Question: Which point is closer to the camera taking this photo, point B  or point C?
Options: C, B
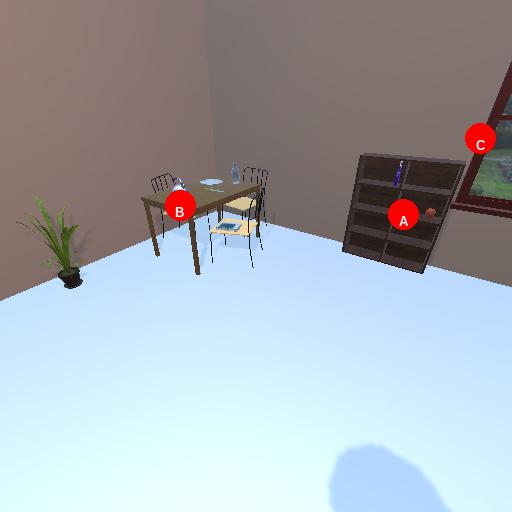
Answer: C